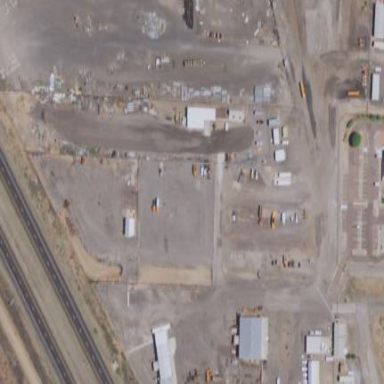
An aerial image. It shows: Industrial yard.